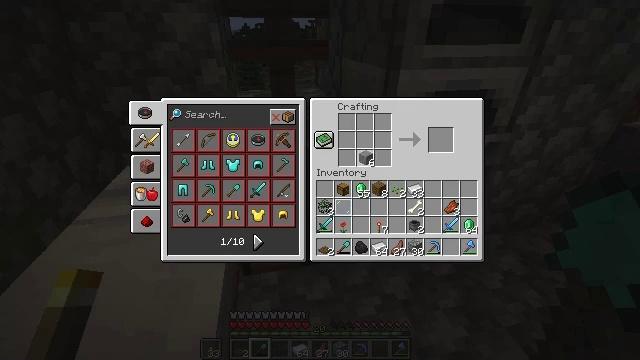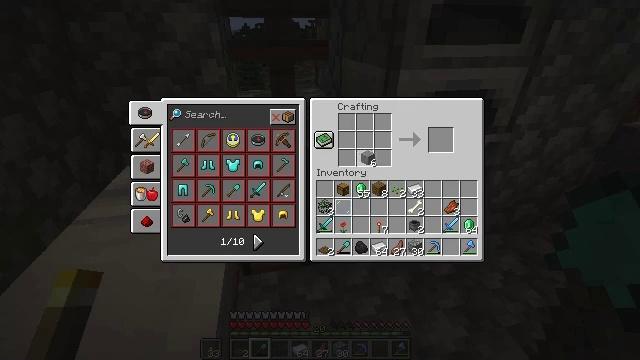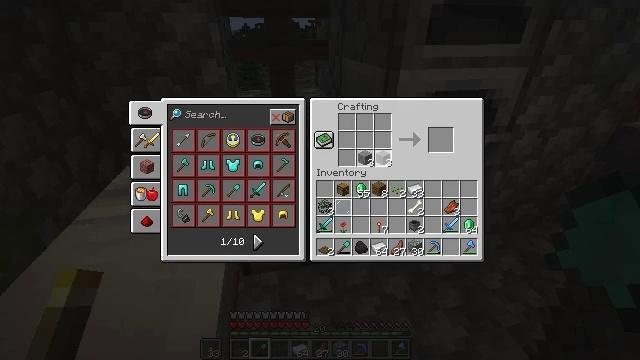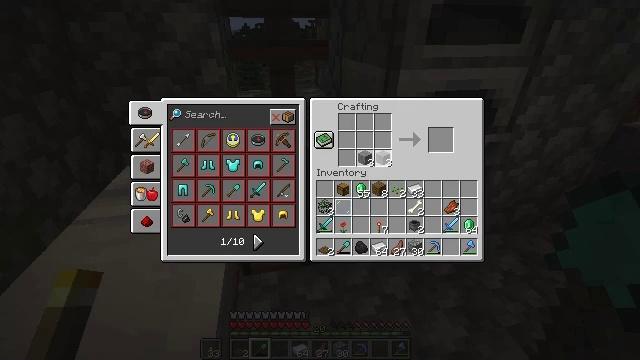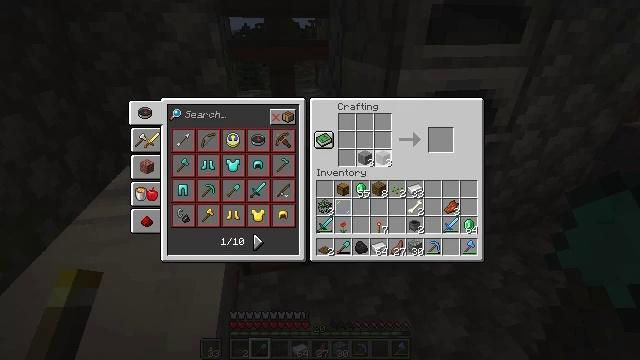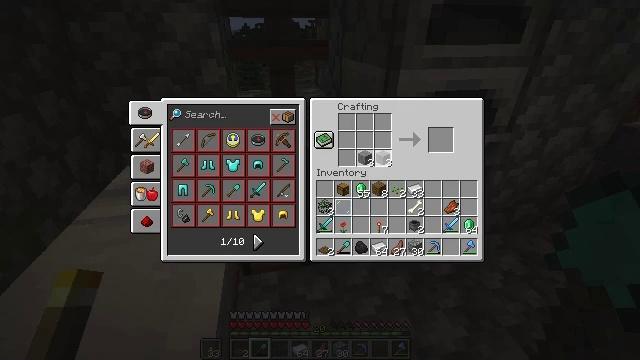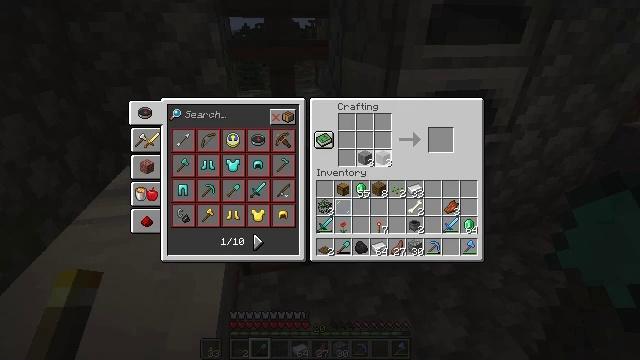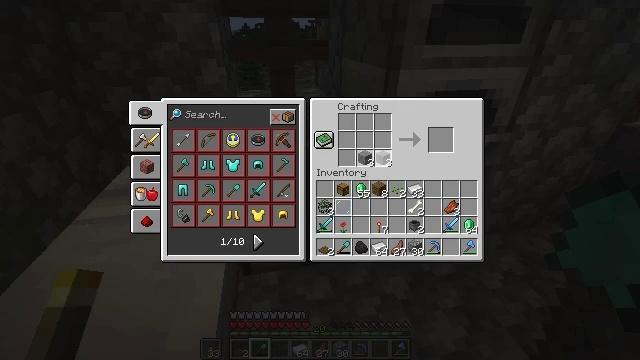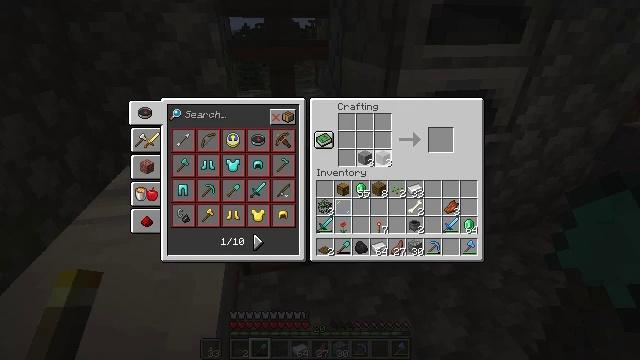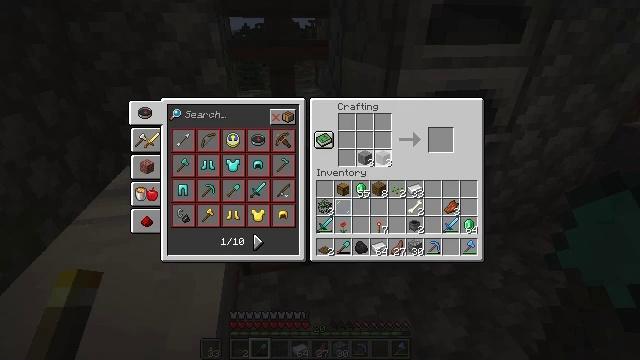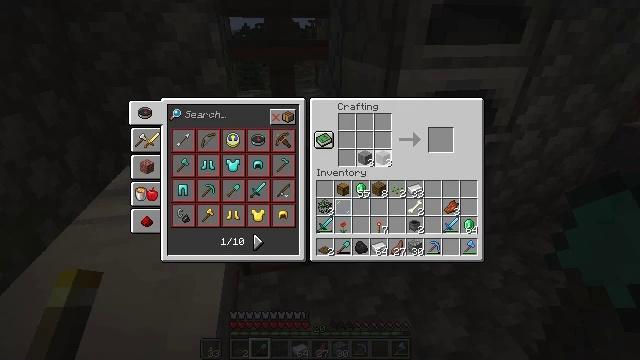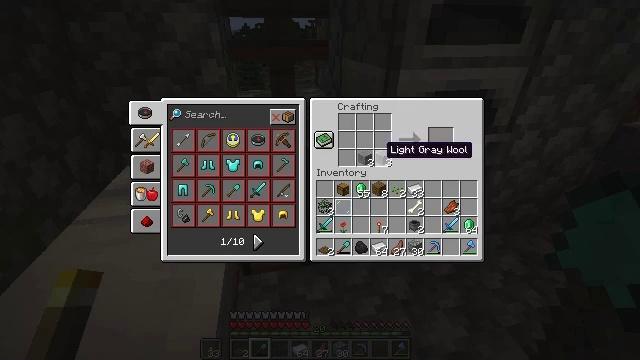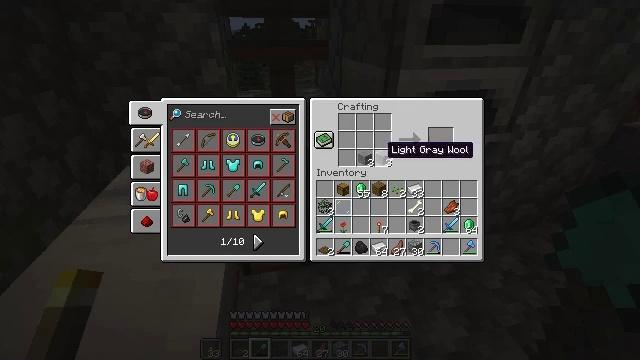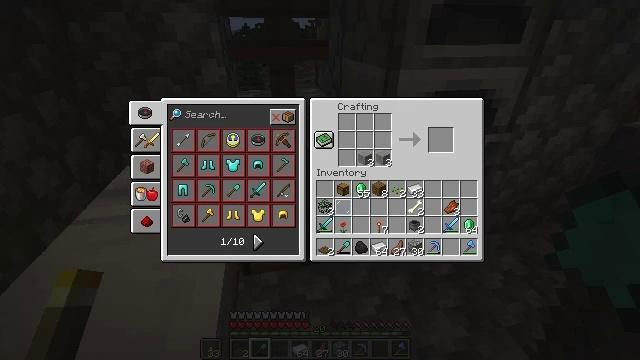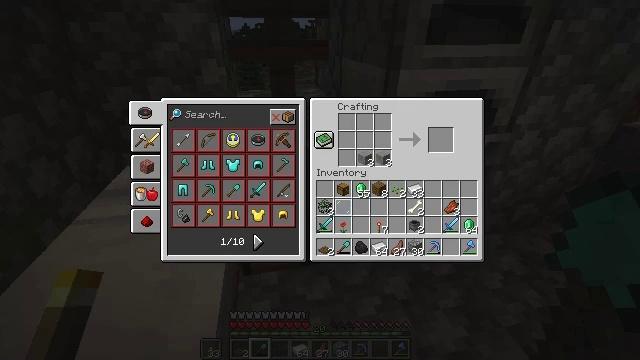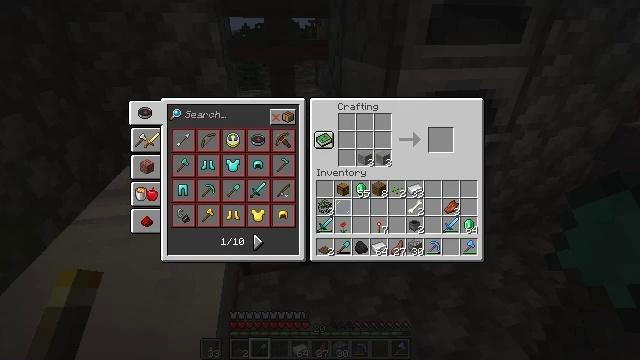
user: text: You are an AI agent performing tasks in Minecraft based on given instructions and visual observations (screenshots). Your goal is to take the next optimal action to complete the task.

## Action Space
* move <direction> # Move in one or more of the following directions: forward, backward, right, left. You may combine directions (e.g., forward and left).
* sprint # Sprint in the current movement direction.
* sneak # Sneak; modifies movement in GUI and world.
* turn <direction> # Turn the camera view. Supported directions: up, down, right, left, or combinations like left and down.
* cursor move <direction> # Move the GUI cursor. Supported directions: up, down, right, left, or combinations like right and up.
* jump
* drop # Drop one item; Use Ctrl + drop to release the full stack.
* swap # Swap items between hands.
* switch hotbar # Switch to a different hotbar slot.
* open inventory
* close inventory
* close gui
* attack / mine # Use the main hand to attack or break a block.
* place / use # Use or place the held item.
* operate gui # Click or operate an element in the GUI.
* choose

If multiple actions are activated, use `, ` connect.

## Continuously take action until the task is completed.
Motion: motion action
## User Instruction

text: Craft a light gray carpet.
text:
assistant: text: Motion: operate gui
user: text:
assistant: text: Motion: operate gui
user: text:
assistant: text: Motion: operate gui
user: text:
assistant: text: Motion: operate gui
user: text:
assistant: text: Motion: operate gui
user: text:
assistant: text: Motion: operate gui
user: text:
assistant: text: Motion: operate gui
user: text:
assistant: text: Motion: operate gui
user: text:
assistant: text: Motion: operate gui
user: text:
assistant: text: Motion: operate gui
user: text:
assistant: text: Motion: no_op
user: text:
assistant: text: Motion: no_op
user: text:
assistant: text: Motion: cursor move right
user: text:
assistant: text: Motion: cursor move right
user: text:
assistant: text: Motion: no_op
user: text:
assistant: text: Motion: no_op
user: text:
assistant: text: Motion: no_op
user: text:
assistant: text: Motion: no_op
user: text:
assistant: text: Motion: no_op
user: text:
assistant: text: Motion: no_op
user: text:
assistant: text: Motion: no_op
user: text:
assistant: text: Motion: no_op
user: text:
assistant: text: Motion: no_op
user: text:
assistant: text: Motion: no_op
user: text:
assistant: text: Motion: no_op
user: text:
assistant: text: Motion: no_op
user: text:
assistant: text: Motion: no_op
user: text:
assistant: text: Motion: no_op
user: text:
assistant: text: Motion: sneak
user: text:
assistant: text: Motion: sneak